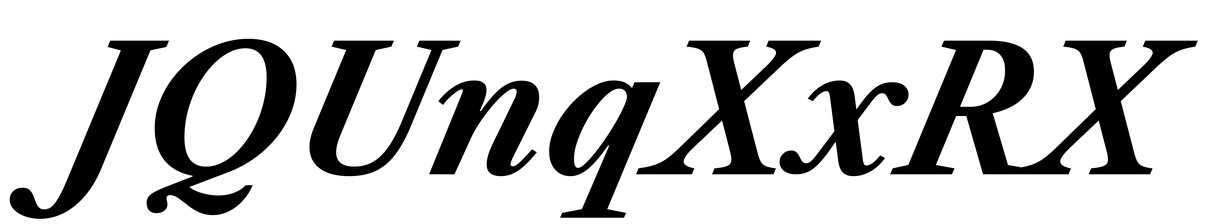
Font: LibreCaslonText-Italic_Bold_Italic